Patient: sex F, age 36
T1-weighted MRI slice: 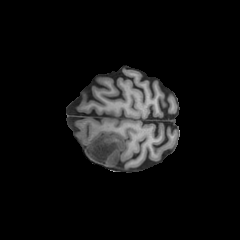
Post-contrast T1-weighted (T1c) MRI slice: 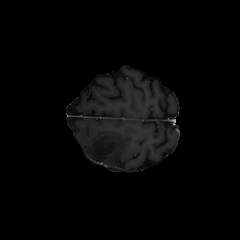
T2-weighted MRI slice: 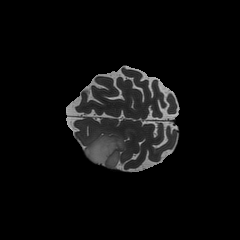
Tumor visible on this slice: yes
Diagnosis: Astrocytoma, IDH-mutant
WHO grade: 3